Question: I see a lot of leaks in several UIPasteboard objects. Until today, I never heard of this class and (obviously) didn't use one myself in the program. Here's a screenshot:

What can I do to get rid of these leaks? Am I even looking at this problem correctly?
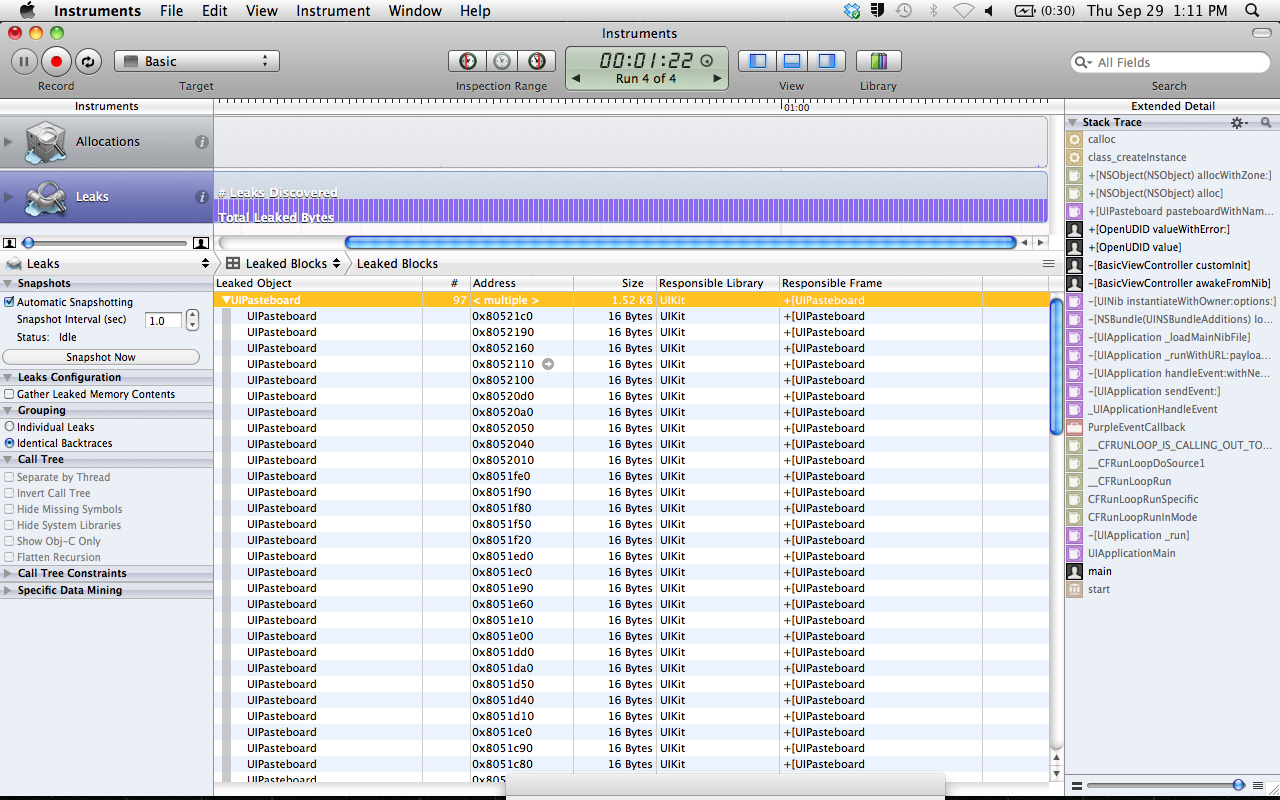
Answer: make sure to check if the problem is a UIPasteBoard instance in any 3rd party code used.